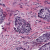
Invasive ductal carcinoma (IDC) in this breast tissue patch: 0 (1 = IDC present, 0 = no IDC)